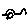
Label: car